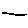
Label: line